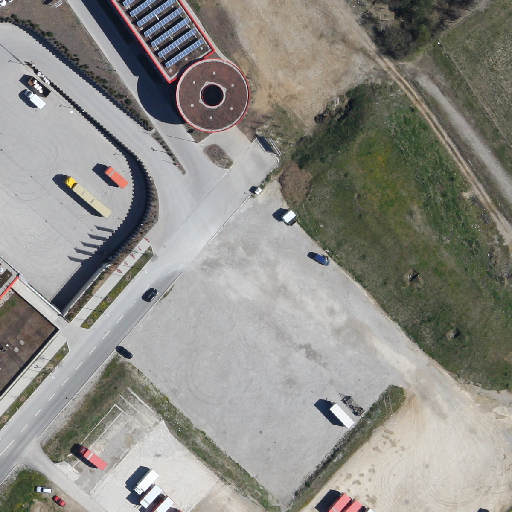
Referring expression: long truck in the parking area